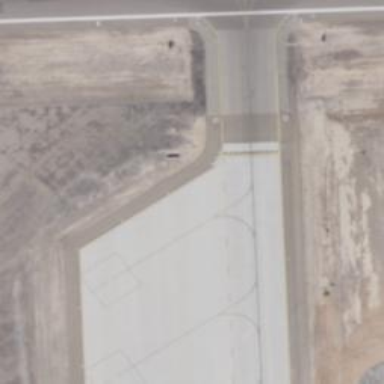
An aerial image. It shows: Image of taxiway at airport.